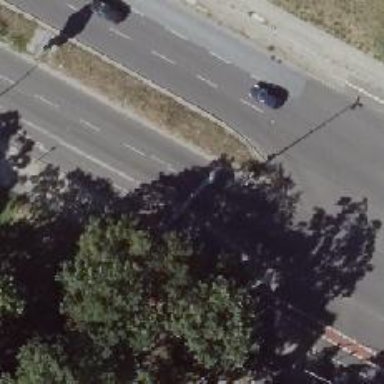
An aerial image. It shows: Secondary road with asphalt surface. There is cycle track on the right side.